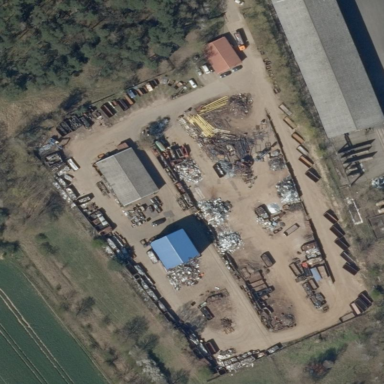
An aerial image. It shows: Recycling center that accepts scrap metal.